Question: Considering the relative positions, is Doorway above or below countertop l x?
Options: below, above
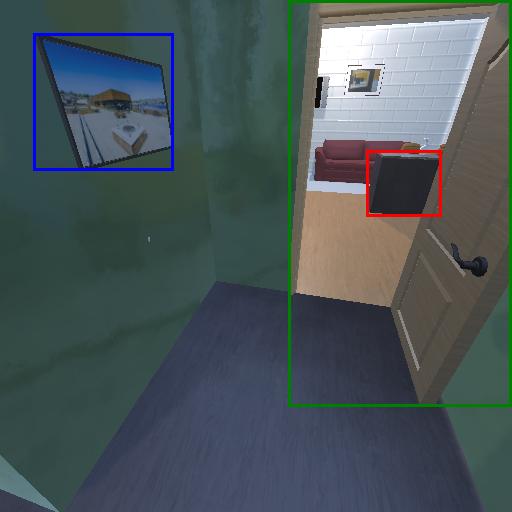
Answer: below